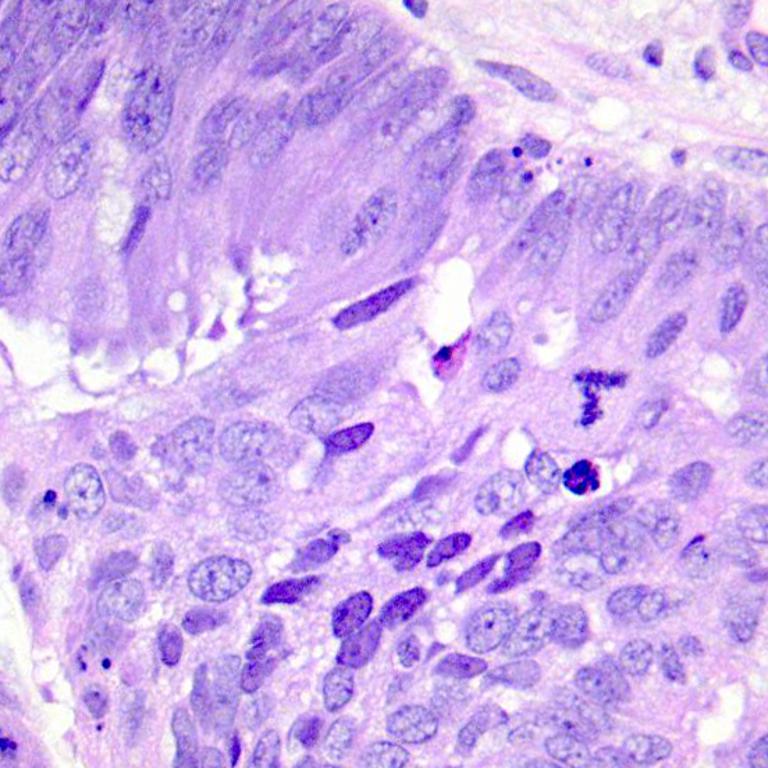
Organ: colon
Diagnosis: adenocarcinomas